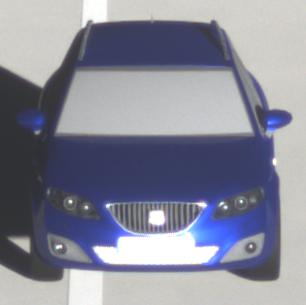
Make: SEAT
Model: Exeo ST 1.6
Detailed model: Exeo (3R) ST
Model produced from: 2010/05
Model produced until: 2010/08
Doors: 5
Color: blue
Road condition: dry road
Daytime: sunrise or sunset
Contrast: high contrast